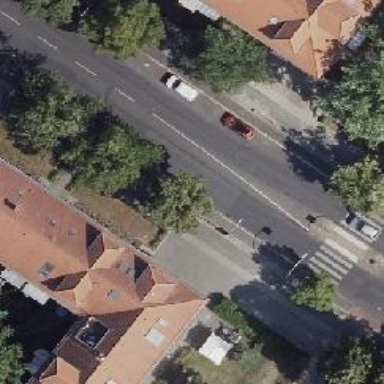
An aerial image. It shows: Secondary road with asphalt surface and separate sidewalks on both sides. There are parallel parking lanes and cycle tracks on both sides of the road.